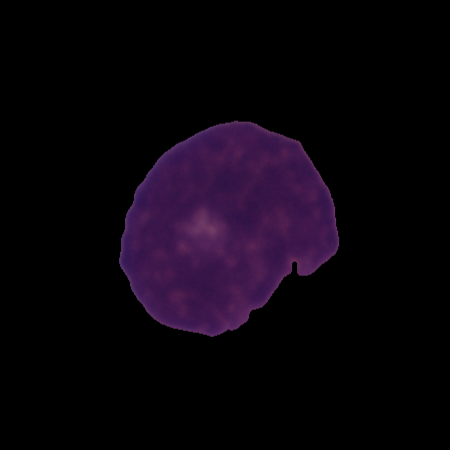
Label: cancer